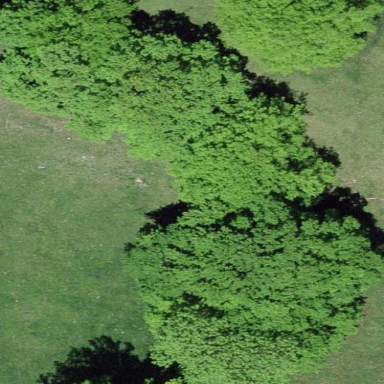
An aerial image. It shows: Deciduous broadleaved forest.